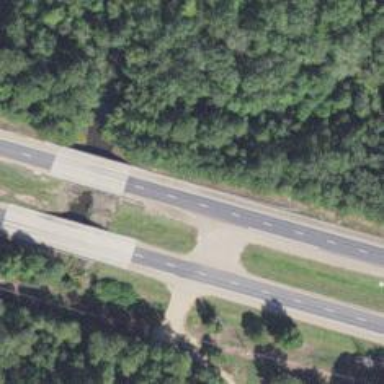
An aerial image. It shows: Beam bridge carrying trunk highway.